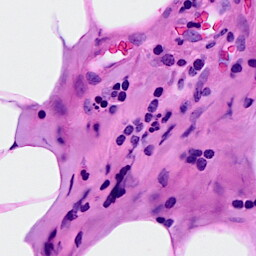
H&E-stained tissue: Breast